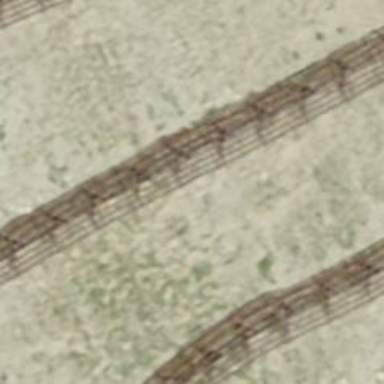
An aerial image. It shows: Snow fence that is man-made.